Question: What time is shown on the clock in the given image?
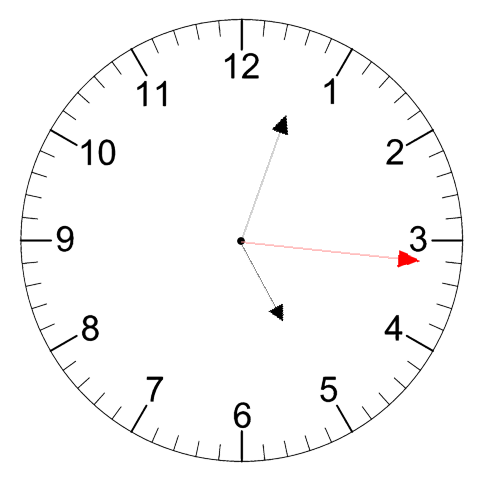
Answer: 05:03:16